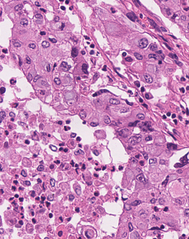
Tumor epithelial tissue: yes
Tumor-associated stroma tissue: yes
Normal tissue: no